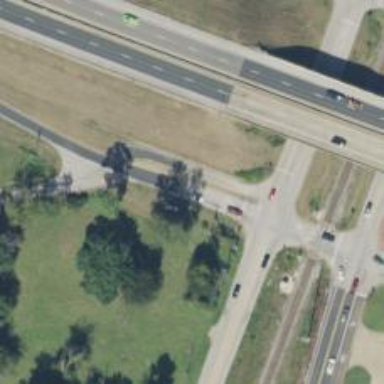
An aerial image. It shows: Trunk link highway.